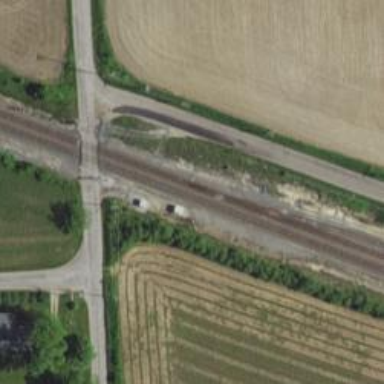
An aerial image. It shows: Junction on the railway.